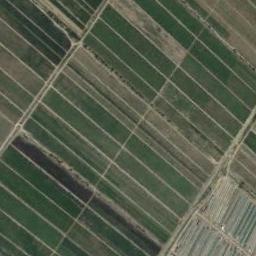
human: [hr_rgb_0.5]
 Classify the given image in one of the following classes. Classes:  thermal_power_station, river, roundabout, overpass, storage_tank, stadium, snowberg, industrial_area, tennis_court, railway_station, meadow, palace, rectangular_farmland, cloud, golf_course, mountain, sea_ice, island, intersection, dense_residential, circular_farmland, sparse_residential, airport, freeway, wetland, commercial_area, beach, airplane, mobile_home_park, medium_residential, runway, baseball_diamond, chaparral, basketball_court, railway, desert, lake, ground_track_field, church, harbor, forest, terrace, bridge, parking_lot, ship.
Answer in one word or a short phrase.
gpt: rectangular_farmland